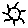
Label: sun